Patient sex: F
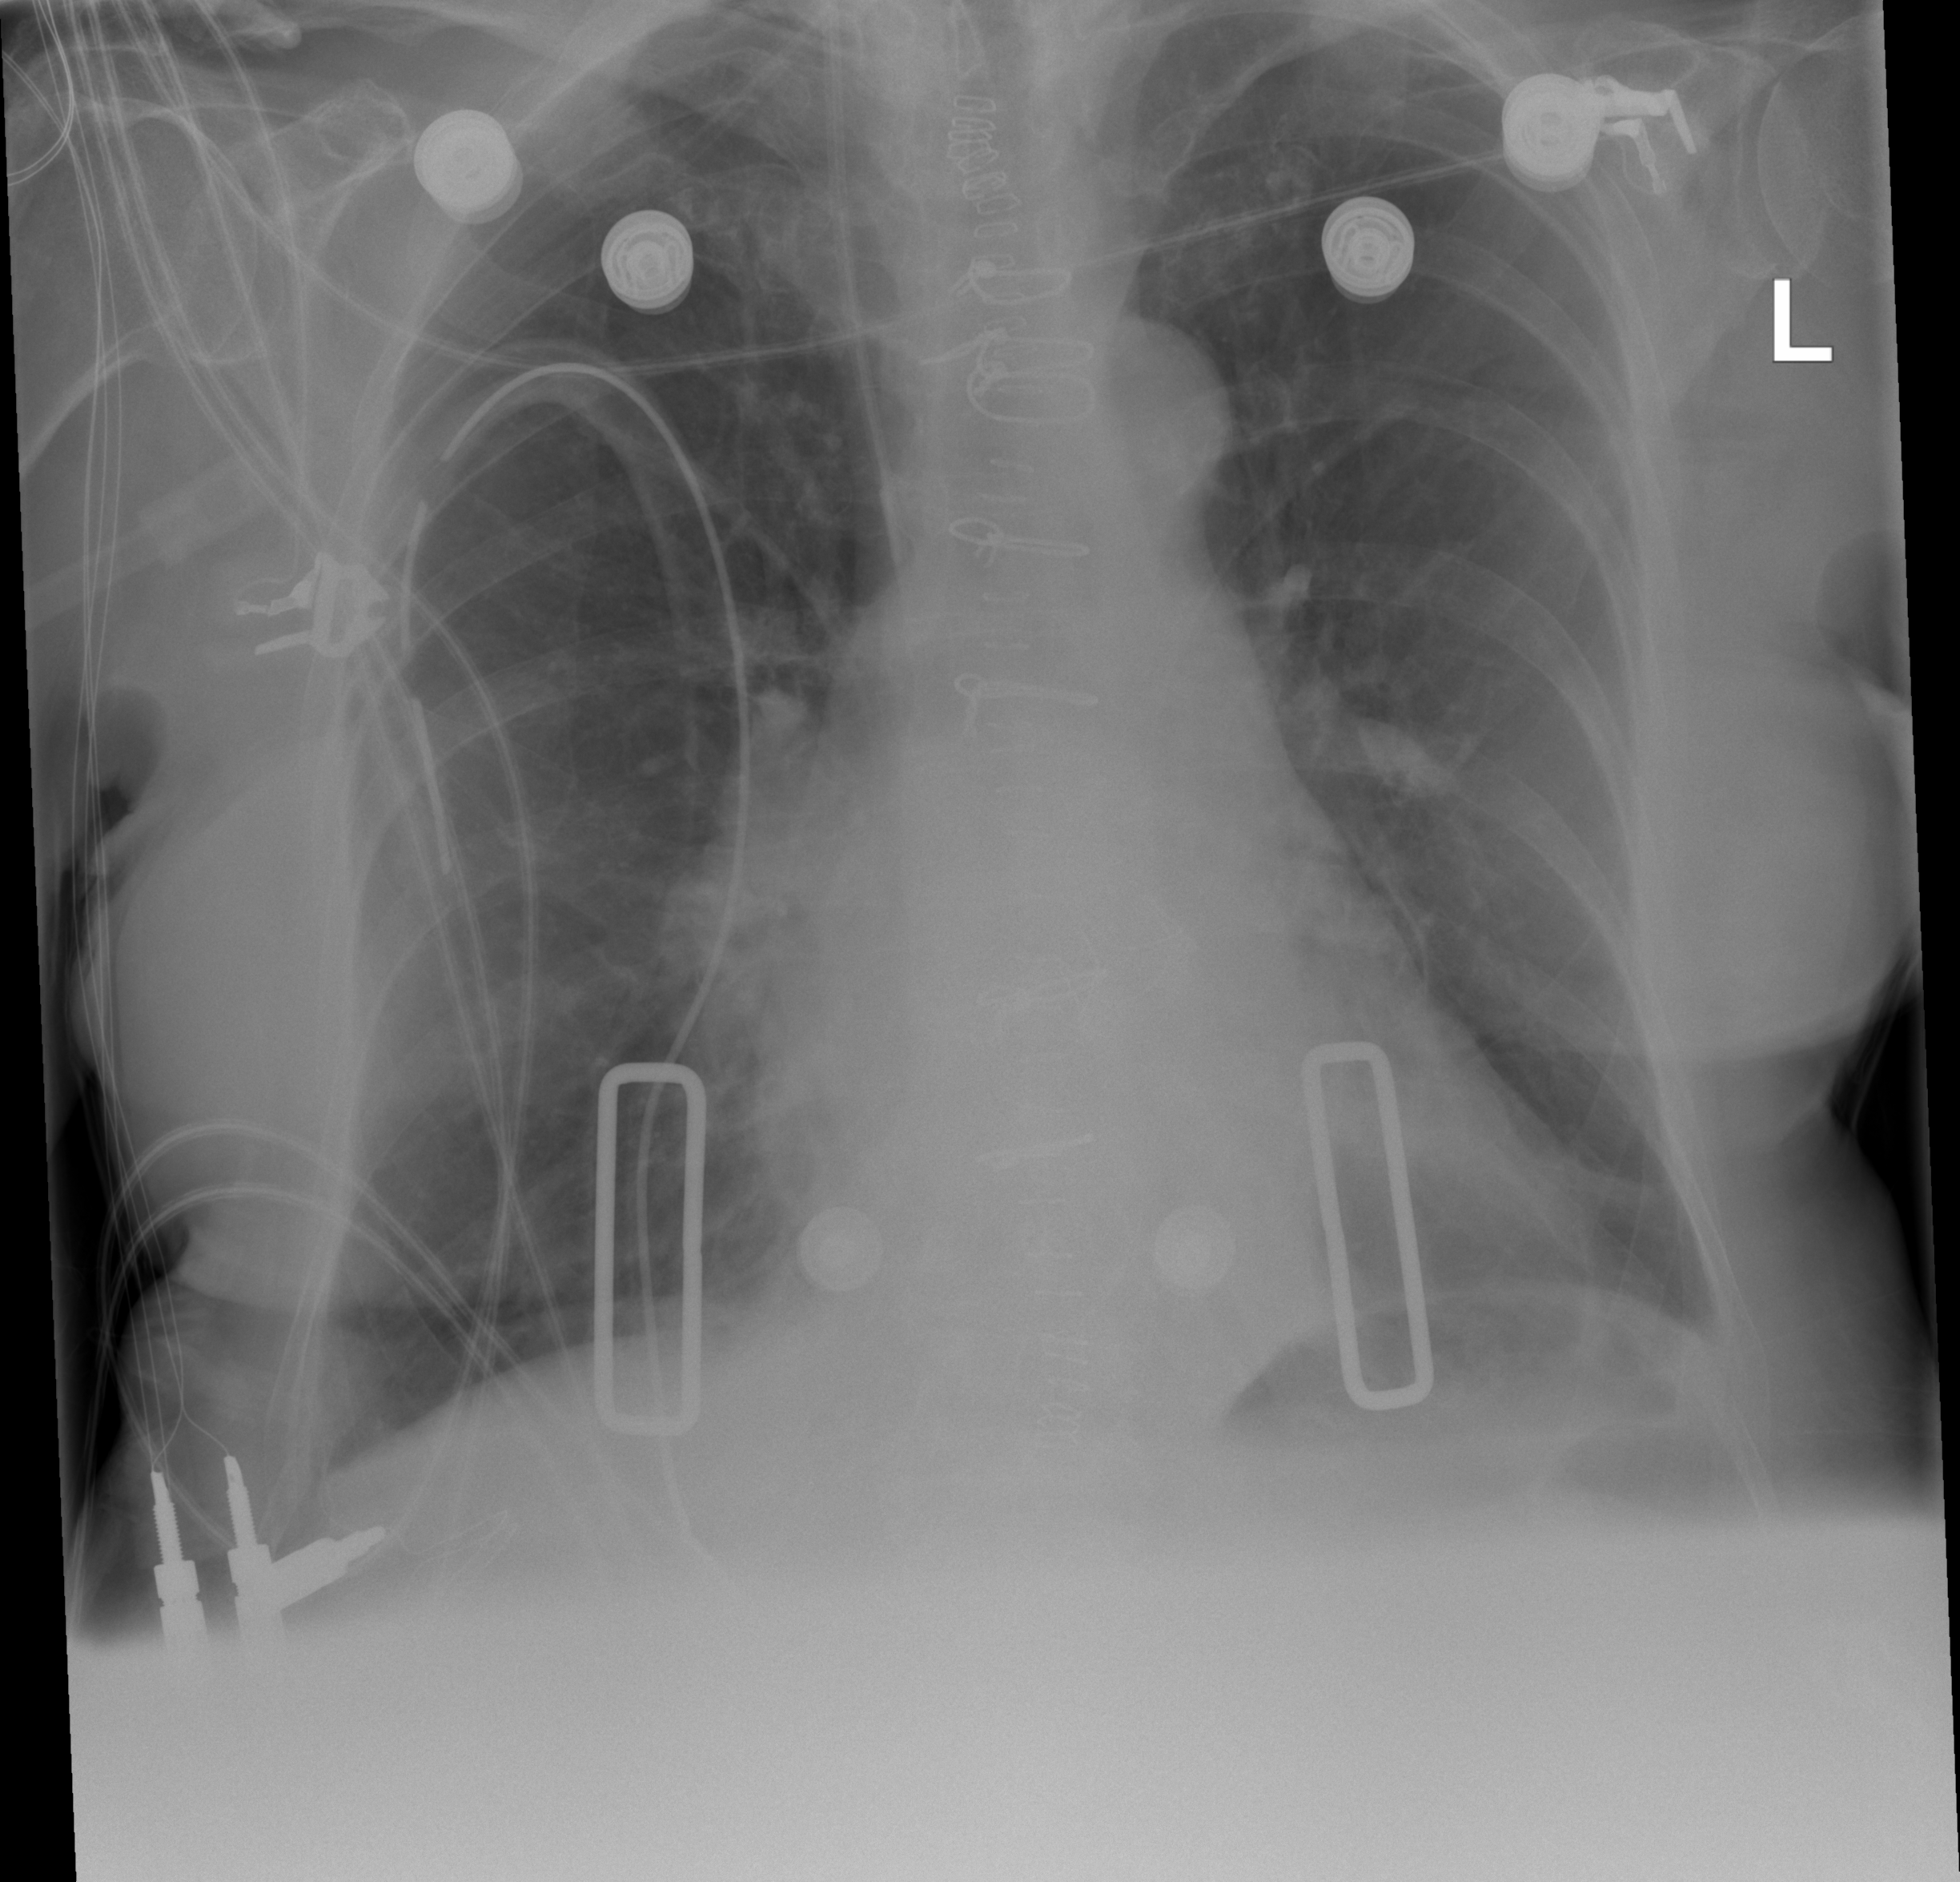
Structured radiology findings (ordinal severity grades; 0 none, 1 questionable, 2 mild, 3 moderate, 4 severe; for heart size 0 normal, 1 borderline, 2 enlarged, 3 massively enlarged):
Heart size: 0
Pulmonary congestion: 0
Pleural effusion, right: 1
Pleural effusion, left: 0
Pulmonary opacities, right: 0
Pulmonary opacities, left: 0
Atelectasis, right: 0
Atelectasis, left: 0